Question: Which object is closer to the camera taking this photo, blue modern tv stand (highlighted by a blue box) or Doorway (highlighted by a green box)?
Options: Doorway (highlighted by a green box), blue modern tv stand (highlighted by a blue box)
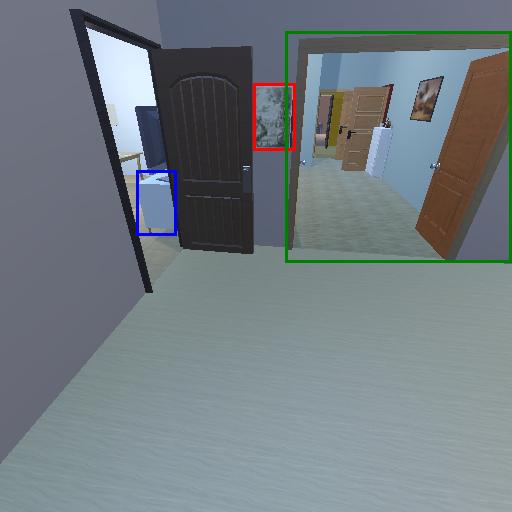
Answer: Doorway (highlighted by a green box)